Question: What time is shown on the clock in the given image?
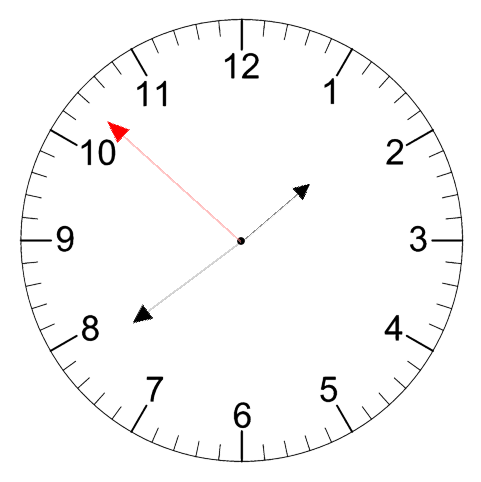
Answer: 01:38:52